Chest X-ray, AP view. Patient: 49 years old, sex F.
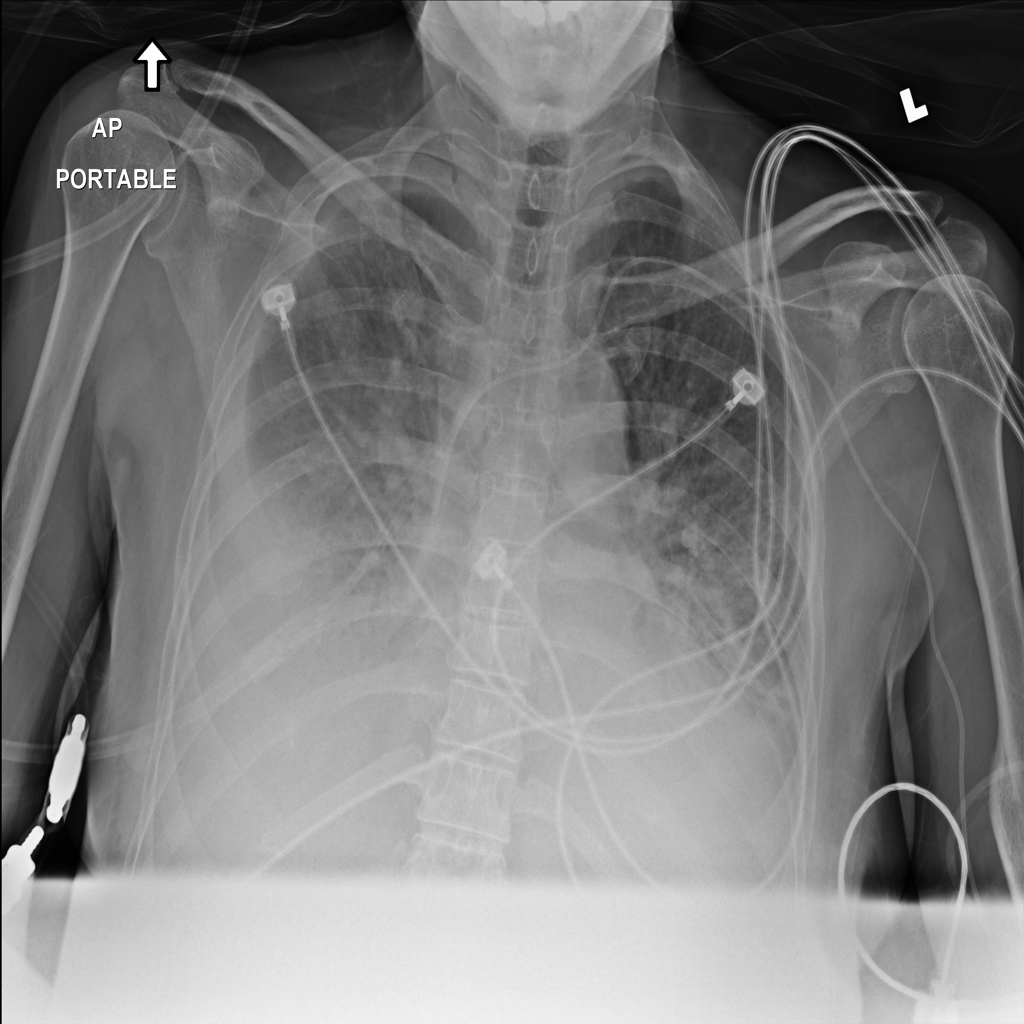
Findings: Effusion, Infiltration